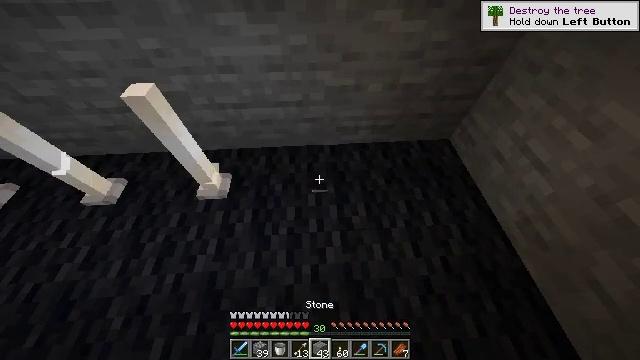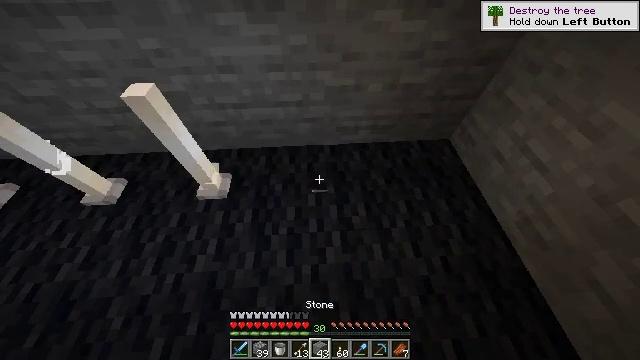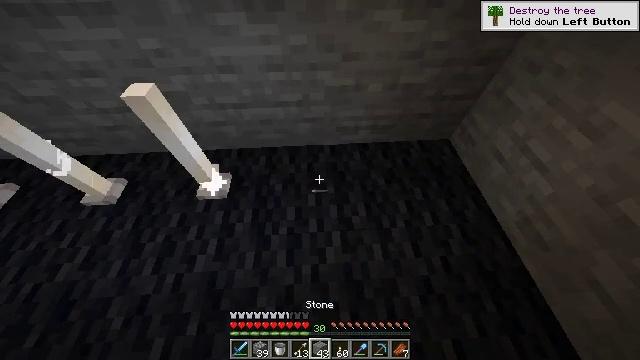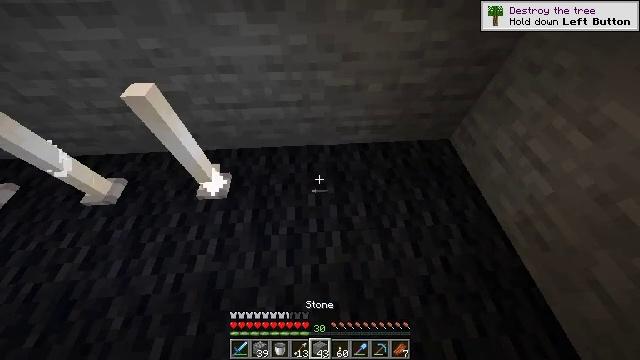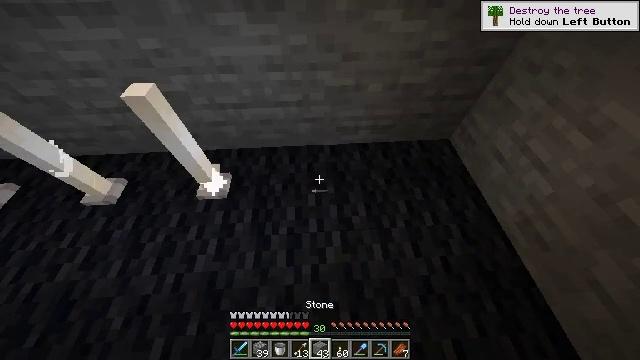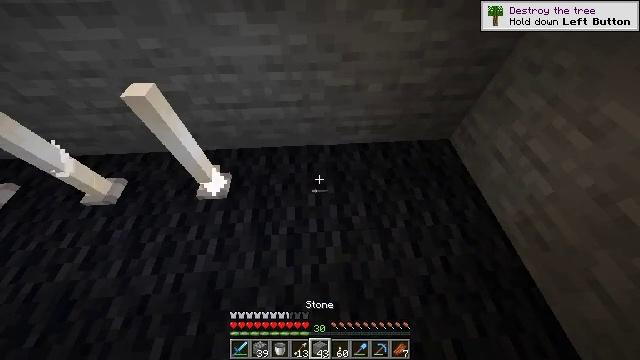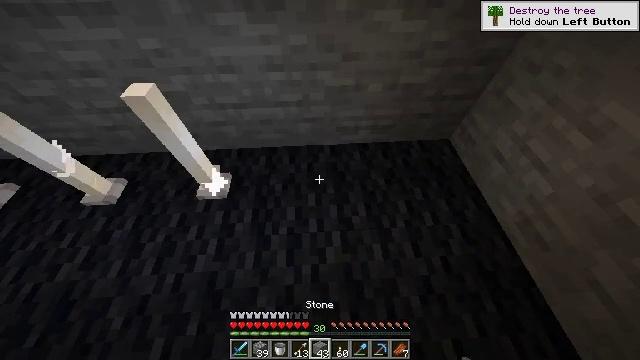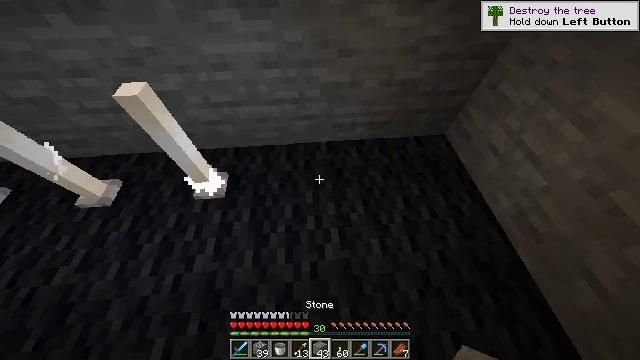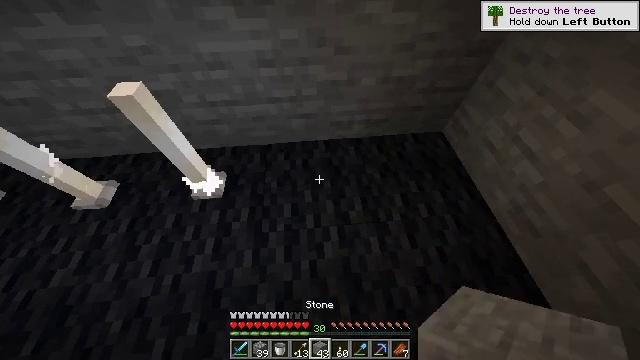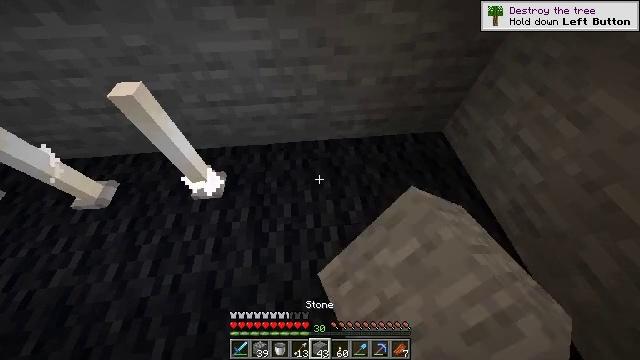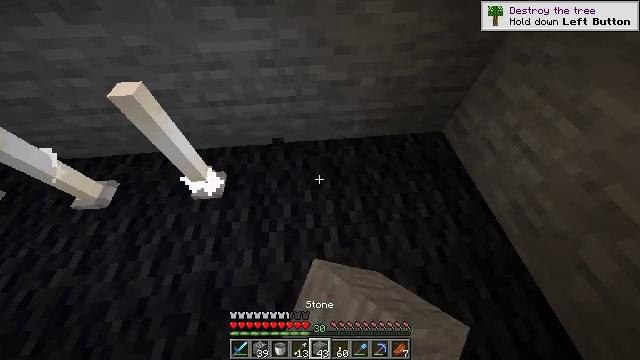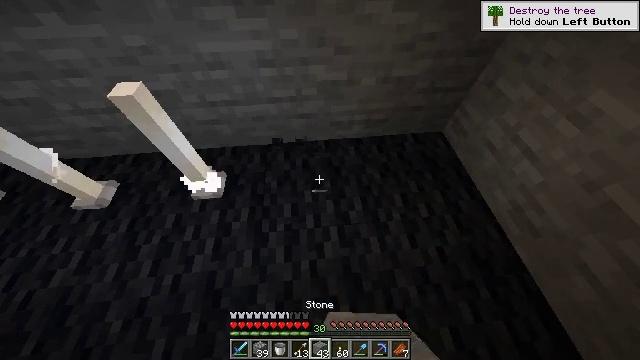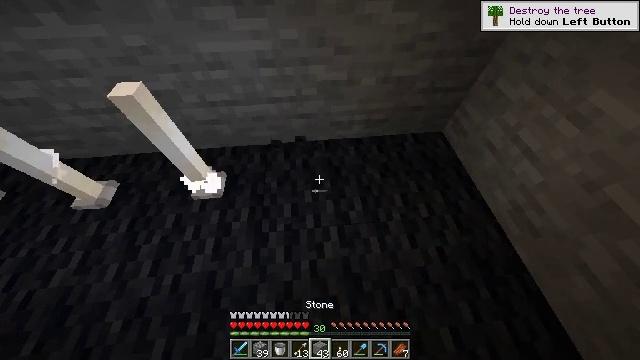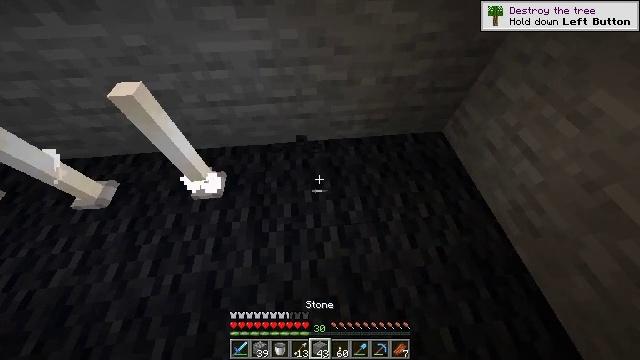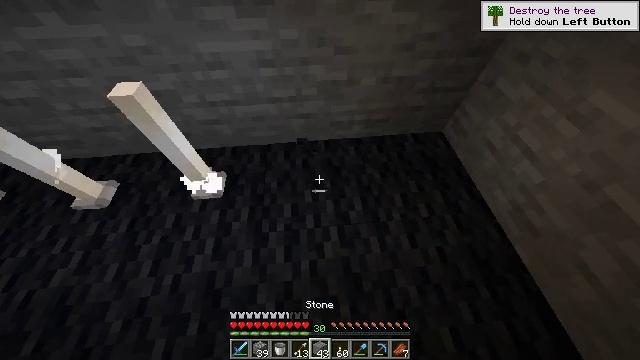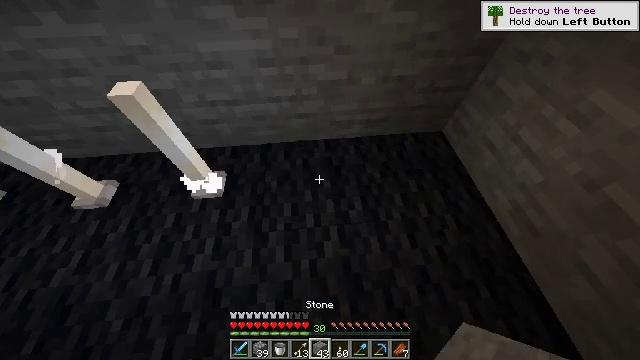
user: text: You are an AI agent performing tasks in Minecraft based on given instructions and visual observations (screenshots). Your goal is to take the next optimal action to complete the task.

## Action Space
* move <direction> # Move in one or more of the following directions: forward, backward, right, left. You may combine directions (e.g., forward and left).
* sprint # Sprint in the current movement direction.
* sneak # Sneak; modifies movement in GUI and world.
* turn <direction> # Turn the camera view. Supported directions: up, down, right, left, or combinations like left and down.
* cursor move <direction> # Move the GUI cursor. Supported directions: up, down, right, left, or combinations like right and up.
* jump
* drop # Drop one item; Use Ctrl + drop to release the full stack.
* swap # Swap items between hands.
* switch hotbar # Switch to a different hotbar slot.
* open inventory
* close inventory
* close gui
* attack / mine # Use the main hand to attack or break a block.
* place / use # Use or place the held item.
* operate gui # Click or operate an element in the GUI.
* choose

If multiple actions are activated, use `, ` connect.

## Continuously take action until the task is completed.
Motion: motion action
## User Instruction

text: Get black wool for crafting purposes.
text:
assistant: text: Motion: no_op
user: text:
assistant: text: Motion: no_op
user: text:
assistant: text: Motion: no_op
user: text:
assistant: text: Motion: no_op
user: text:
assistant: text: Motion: no_op
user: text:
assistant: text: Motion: no_op
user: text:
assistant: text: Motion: turn right
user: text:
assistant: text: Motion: attack / mine
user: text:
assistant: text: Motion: attack / mine
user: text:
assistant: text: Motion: attack / mine
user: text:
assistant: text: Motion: no_op
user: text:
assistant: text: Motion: no_op
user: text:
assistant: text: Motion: no_op
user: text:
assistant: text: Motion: no_op
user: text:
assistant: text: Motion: no_op
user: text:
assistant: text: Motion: attack / mine
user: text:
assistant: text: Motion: attack / mine
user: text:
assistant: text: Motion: attack / mine
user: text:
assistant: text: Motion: attack / mine
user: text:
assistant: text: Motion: attack / mine
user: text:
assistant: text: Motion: attack / mine
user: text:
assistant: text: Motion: attack / mine
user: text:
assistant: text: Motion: attack / mine
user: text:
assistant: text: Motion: attack / mine
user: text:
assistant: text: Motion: attack / mine
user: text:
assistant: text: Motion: attack / mine
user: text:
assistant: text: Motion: attack / mine
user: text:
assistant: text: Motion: attack / mine
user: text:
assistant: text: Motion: attack / mine
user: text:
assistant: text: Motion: attack / mine